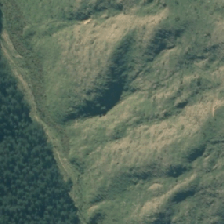
Land cover: indigenous_forest